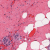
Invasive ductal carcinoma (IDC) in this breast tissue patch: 0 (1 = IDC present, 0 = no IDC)